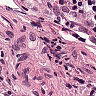
Metastatic tissue present: yes